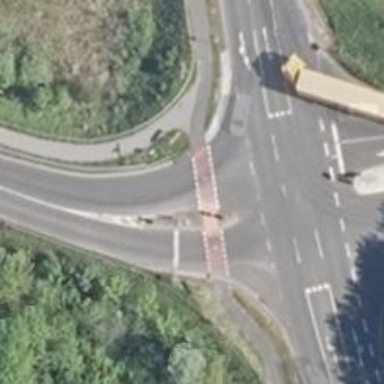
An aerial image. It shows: Uncontrolled road crossing with pedestrian island.